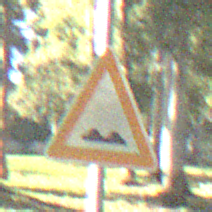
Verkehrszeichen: UnebeneFahrbahn
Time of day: MorningAfternoon
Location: Outdoor (Nature)
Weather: Clear
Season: NotSpecified
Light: Natural